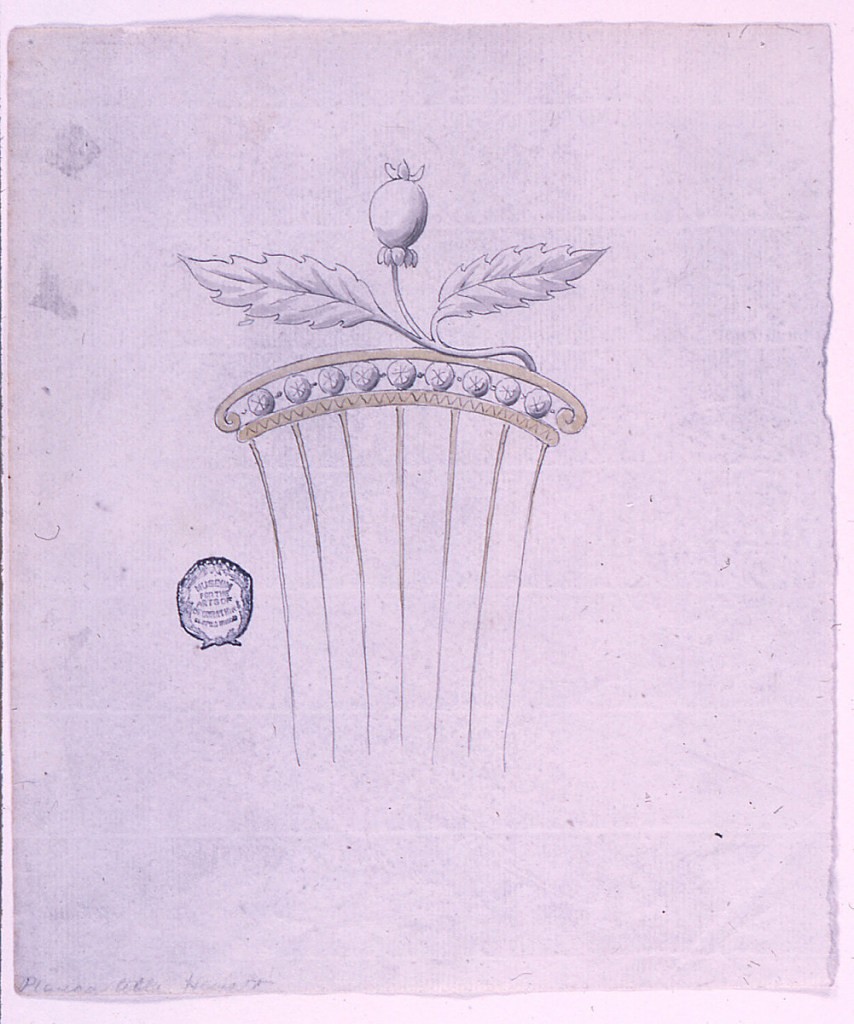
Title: Project for a Comb
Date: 1825–1850
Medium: Pen and ink, brush and watercolor on paper
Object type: Drawing
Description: The crest is formed by a branch with two leaves and a bud, attached to a frieze with a row of diamonds; its framing is of metal. The stripe below being engraved with a zig zag. Seven tines.